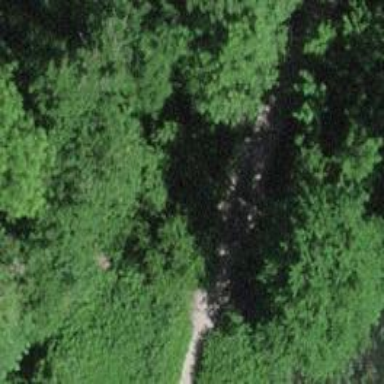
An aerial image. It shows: Path leading to bridge.